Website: home-depot
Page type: review-order
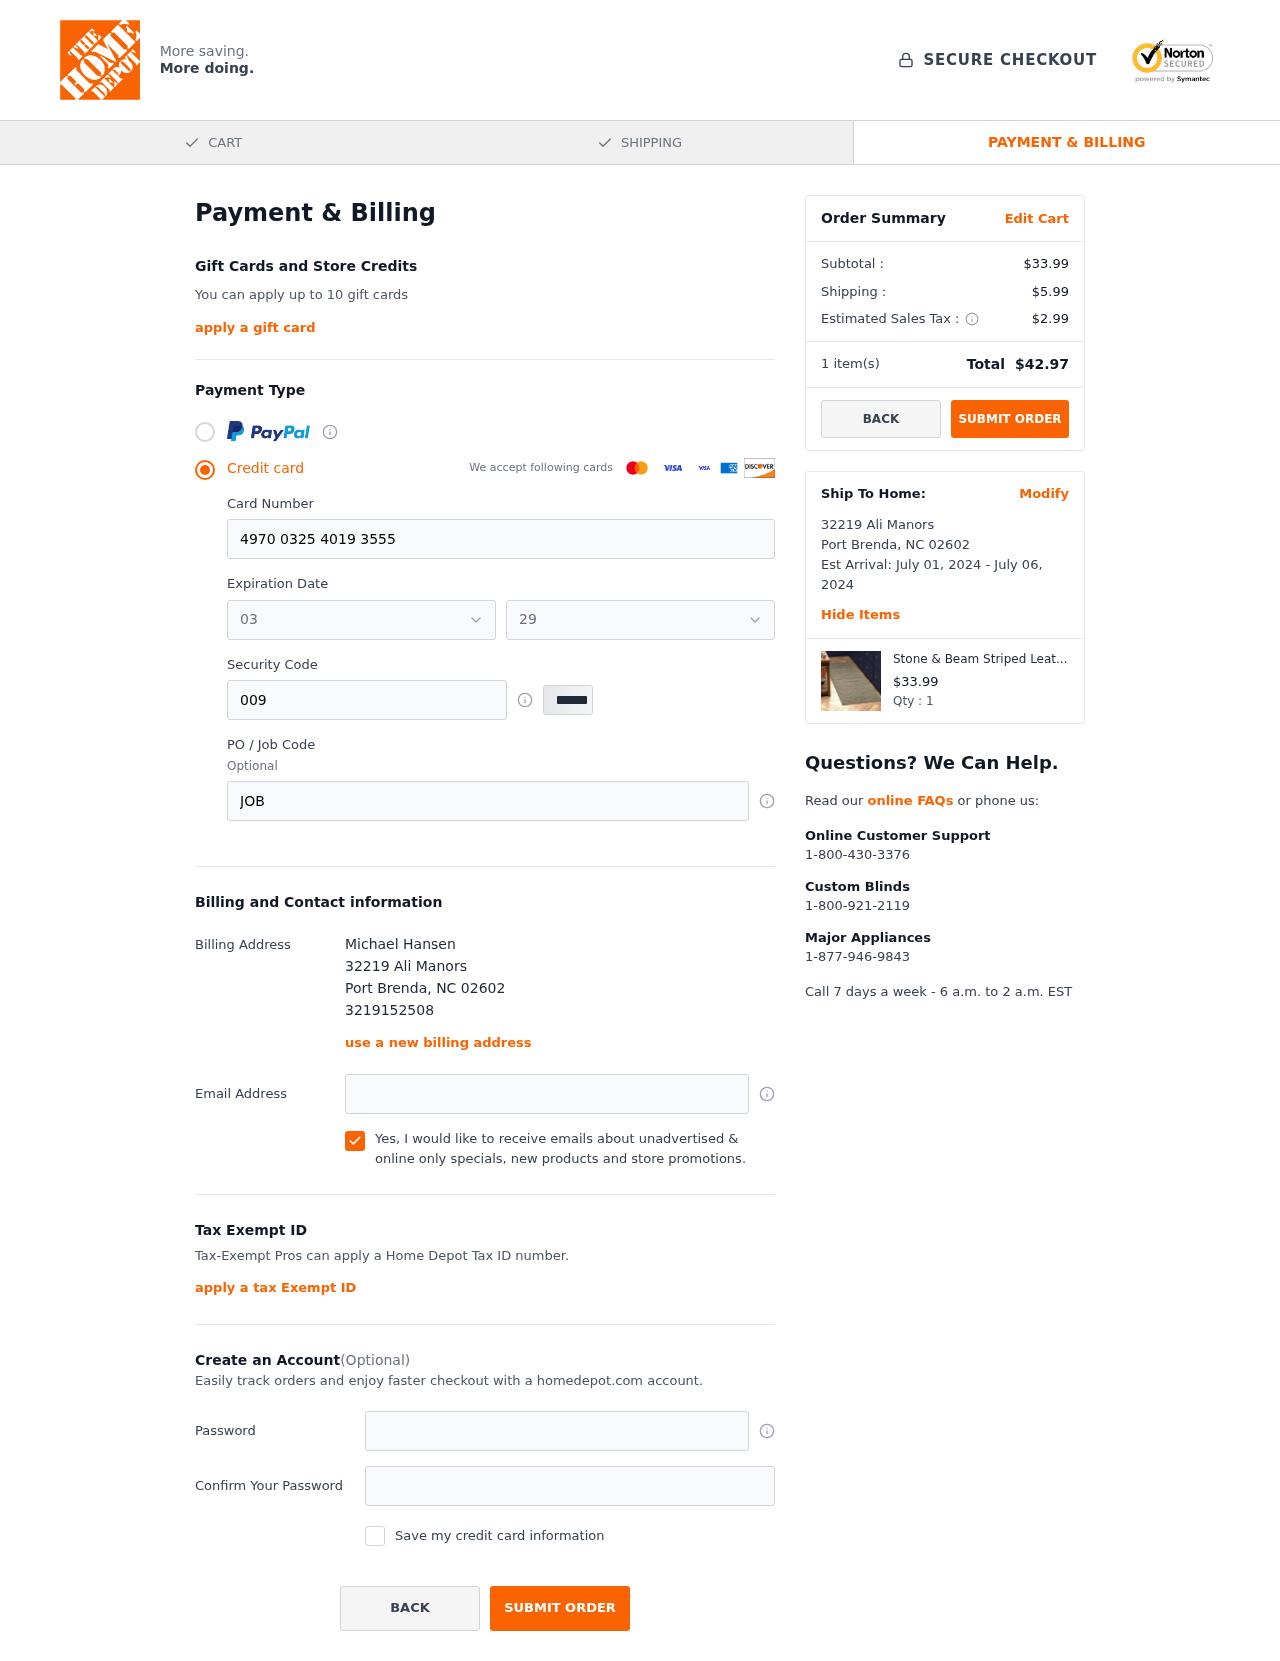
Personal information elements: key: PII_CARD_EXPIRY_MONTH
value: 03
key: PII_CARD_EXPIRY_YEAR
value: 29
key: PII_CITY
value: Port Brenda
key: PII_FULLNAME
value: Michael Hansen
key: PII_PHONE
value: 3219152508
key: PII_POSTCODE
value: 02602
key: PII_STATE_ABBR
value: NC
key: PII_STREET
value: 32219 Ali Manors
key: PII_CARD_NUMBER
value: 4970 0325 4019 3555
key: PII_CARD_CVV
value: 009
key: PII_JOB_CODE
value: JOB-7487
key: PII_EMAIL
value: michael_hansen@yahoo.com
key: PII_STREET2
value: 32219 Ali Manors
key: PII_POSTCODE2
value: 02602
Product elements: key: PRODUCT1_NAME
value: Stone & Beam Striped Leather Rug
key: PRODUCT1_PRICE
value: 33.99
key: PRODUCT1_QUANTITY
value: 1
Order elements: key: ORDER_SUBTOTAL
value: $33.99
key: ORDER_SHIPPING_COST
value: $5.99
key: ORDER_TAX
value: $2.99
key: ORDER_NUM_ITEMS
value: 1
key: ORDER_TOTAL
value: $42.97
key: ORDER_SHIPPING_DATE
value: July 01, 2024
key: ORDER_DELIVERY_DATE
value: July 06, 2024